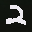
Label: 2